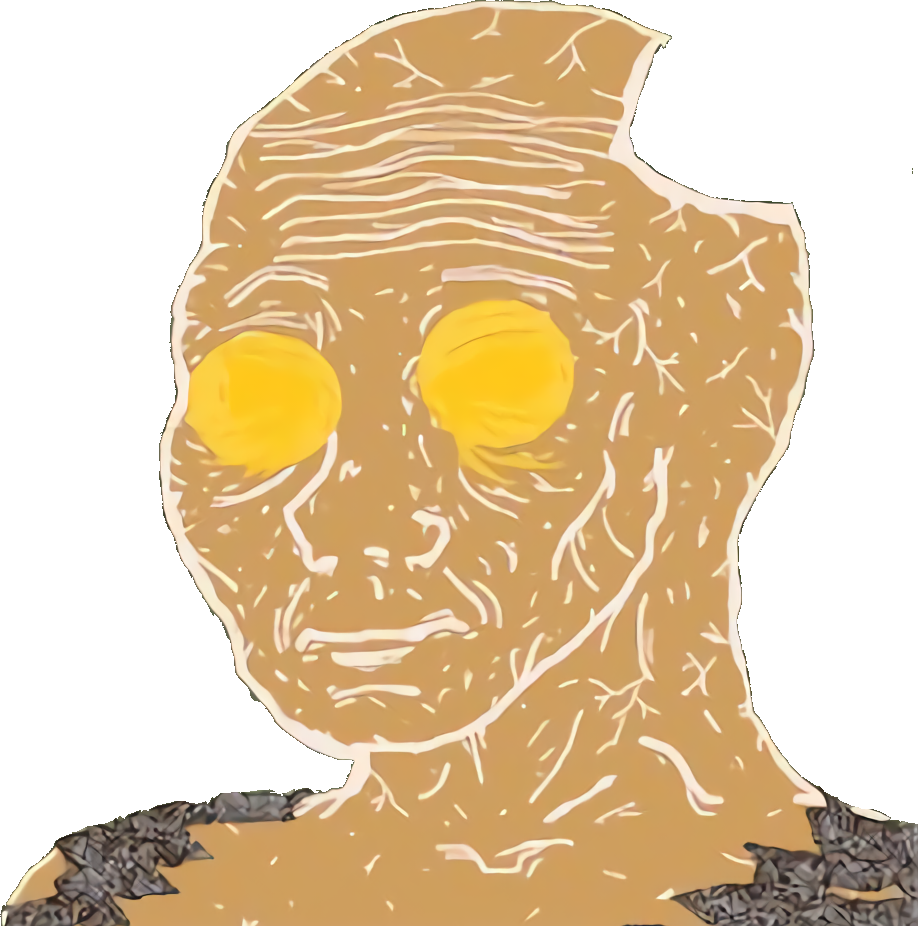
Label: 5_Oomer